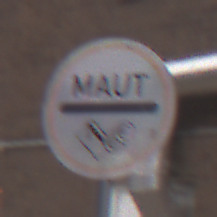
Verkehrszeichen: MautflichtigeStrecke
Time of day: MorningAfternoon
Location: Outdoor (Urban)
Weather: Overcast
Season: NotSpecified
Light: Natural